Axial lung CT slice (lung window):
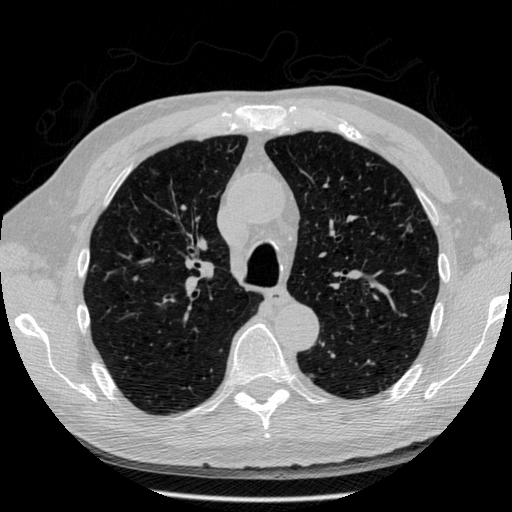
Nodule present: yes
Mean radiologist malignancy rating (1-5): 2